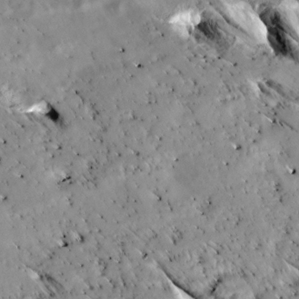
Label: non_frost